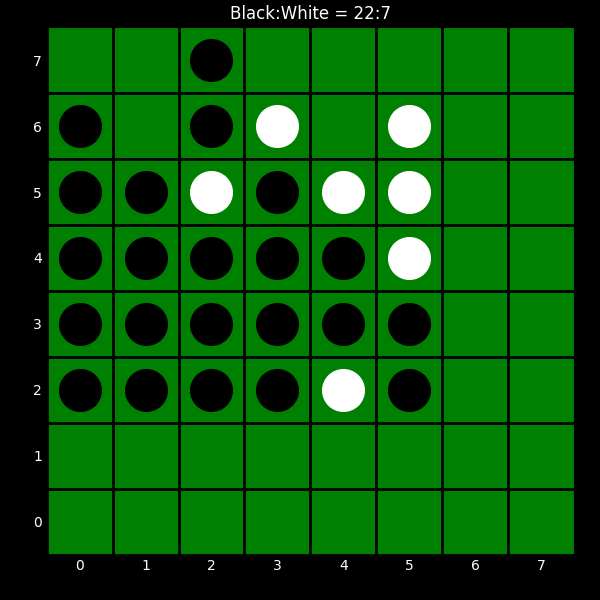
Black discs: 22
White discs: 7